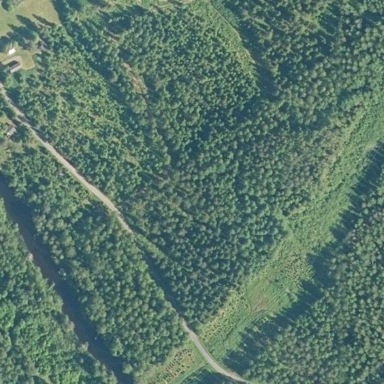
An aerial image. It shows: Forest area.